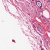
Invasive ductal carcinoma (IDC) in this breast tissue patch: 0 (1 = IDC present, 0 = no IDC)